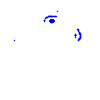
Particle: electron